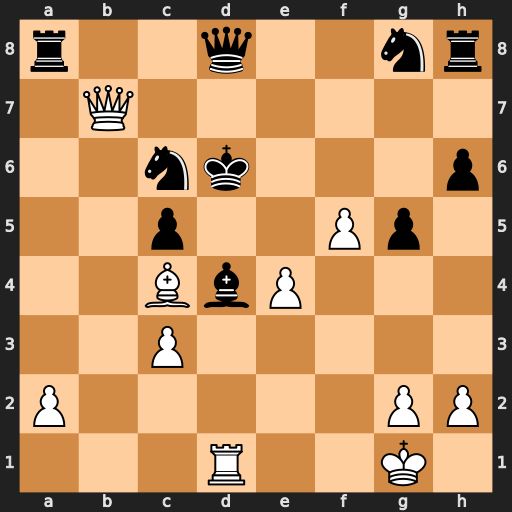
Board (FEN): r2q2nr/1Q6/2nk3p/2p2Pp1/2BbP3/2P5/P5PP/3R2K1
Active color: w
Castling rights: -
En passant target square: -
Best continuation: cxd4 Nxd4 Qd5+ Kc7 Qxc5+ Nc6 Rxd8